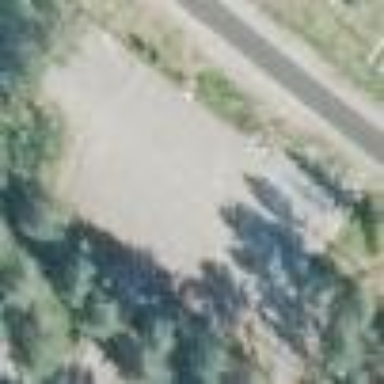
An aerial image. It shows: Parking area.